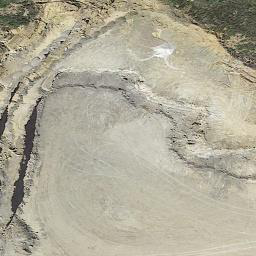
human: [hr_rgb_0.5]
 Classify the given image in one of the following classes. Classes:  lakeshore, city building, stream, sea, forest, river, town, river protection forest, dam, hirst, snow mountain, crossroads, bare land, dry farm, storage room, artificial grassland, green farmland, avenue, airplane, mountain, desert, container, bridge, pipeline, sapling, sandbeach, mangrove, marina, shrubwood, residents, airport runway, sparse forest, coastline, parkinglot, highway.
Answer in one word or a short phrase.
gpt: bare land